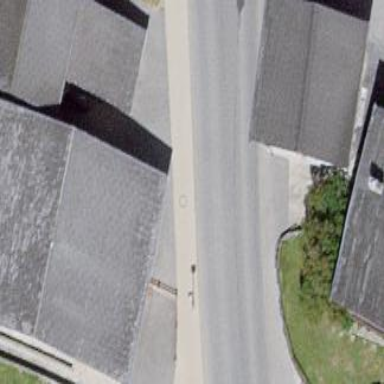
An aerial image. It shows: Simple and straightforward house.